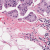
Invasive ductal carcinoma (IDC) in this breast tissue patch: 1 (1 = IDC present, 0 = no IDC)